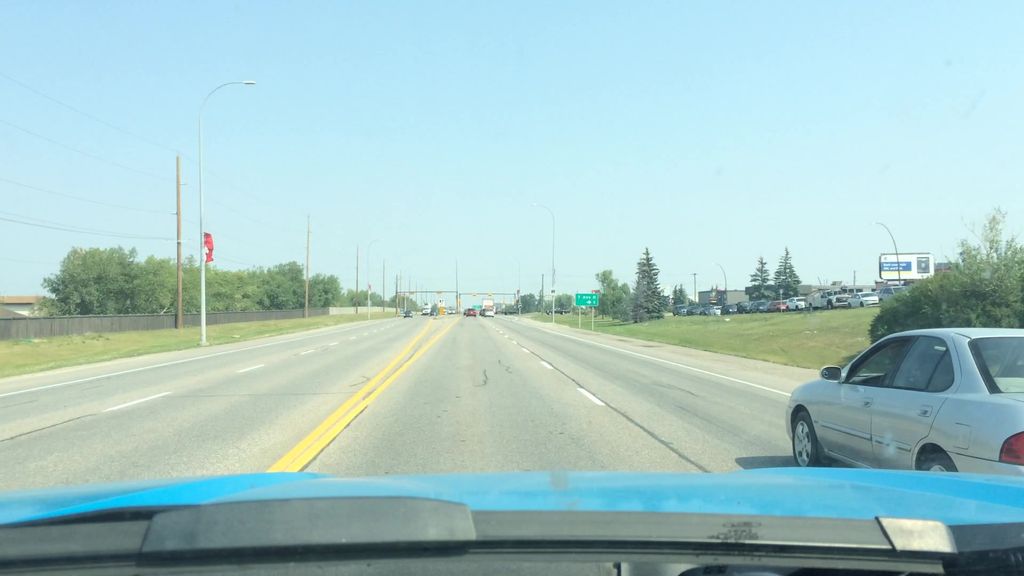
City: calgary